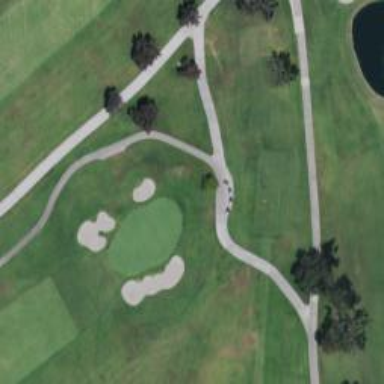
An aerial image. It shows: Golf hole.